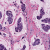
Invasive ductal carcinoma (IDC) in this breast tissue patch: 0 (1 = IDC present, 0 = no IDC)